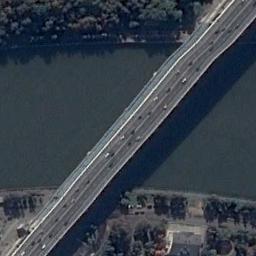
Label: bridge